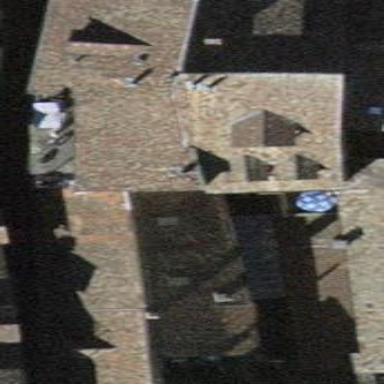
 and the building itself is linen in color."